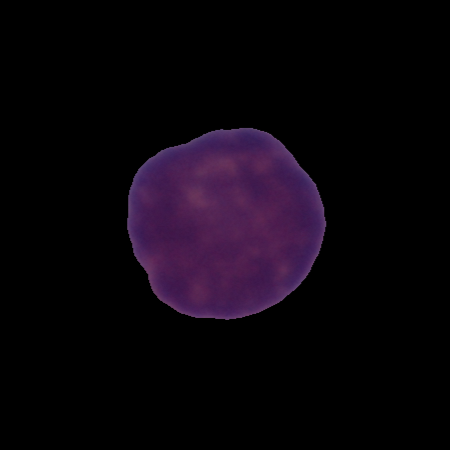
Label: healthy